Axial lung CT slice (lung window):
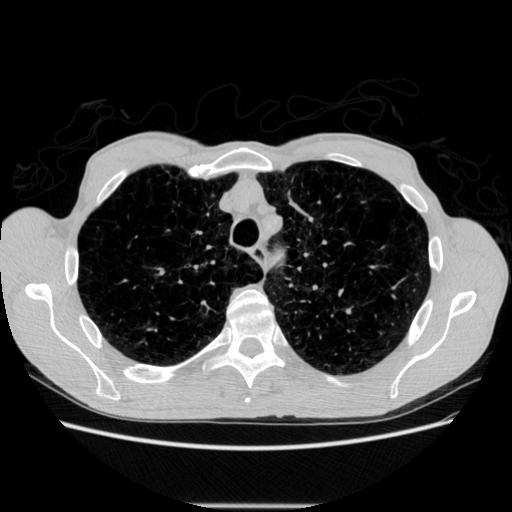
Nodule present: no